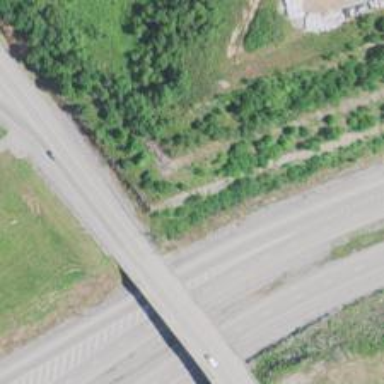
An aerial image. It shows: Expressway with asphalt surface categorized as trunk highway.